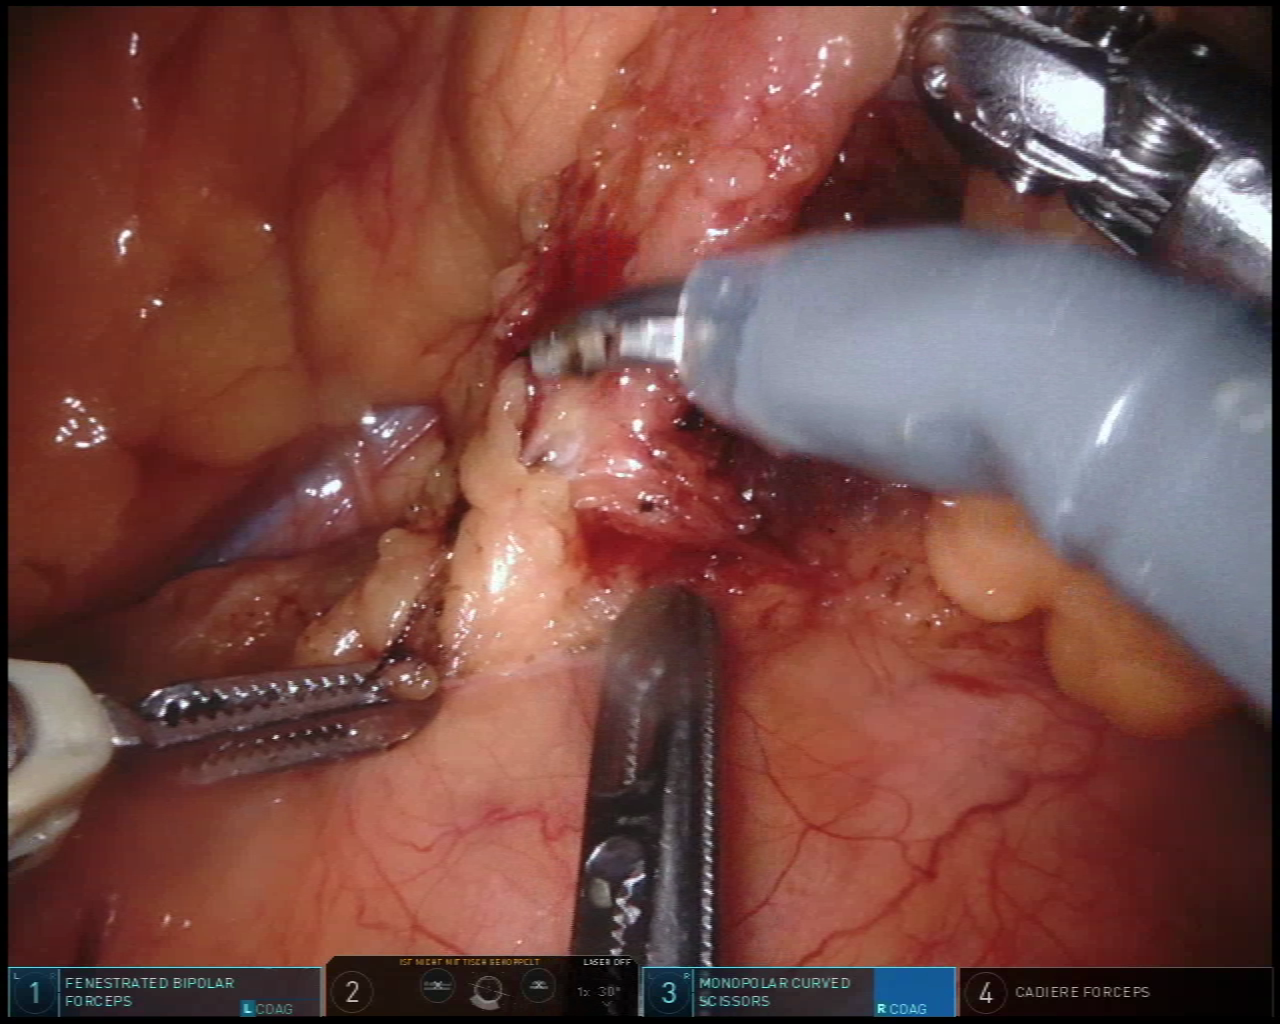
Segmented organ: intestinal_veins
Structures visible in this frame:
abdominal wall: no
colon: no
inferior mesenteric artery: yes
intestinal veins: yes
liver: no
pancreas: no
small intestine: no
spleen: no
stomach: no
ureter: no
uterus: no
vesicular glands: no